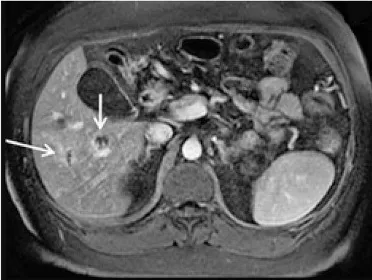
Segment VI (white arrows).
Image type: radiology (mri)